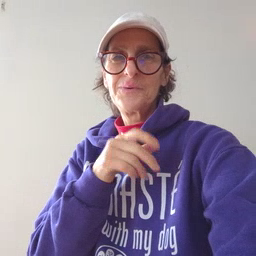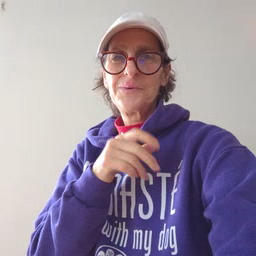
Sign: who